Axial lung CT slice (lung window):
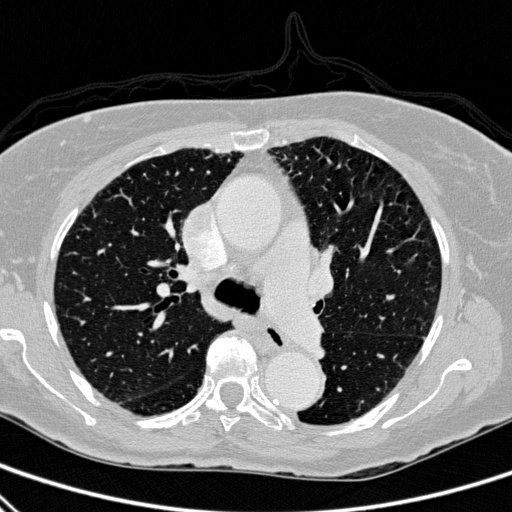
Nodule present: no